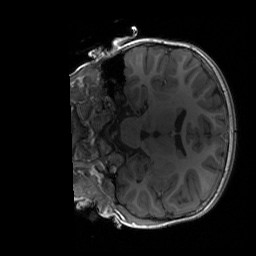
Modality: T1w
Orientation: coronal
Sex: male
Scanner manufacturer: siemens
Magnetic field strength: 3 T
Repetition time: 1.9 s
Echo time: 0.00243 s